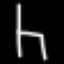
Label: chair